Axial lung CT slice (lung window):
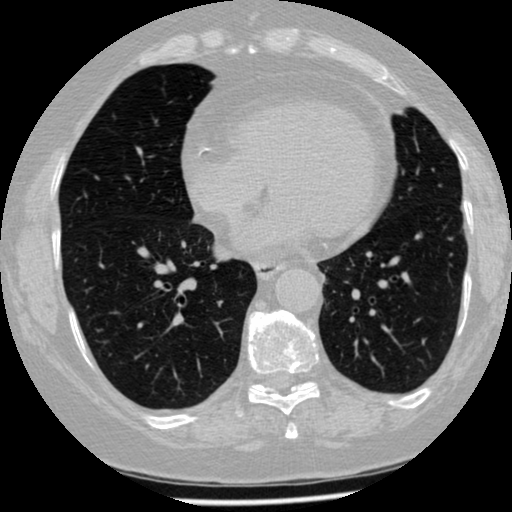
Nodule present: no